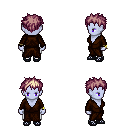
a pixel art fantasy rpg character, female body template, dark elf, purple skin, brown robe, white pants, white blonde bedhead hairstyle, bracelets, ghillies, four views (front, back, left, right), 2x2 character sprite sheet, small pixel art, hard edges, no anti-aliasing